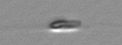
Label: flagellate_morphotype3